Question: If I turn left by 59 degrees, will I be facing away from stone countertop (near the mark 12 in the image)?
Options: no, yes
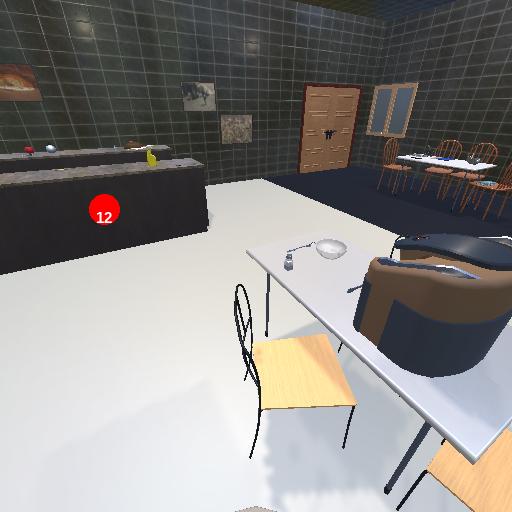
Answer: no